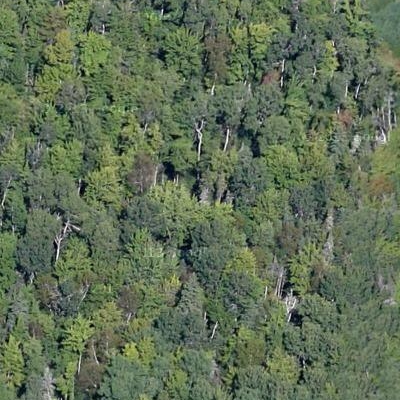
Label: Forest